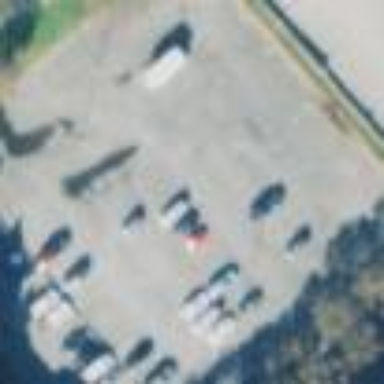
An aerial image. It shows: Road serving as parking aisle.